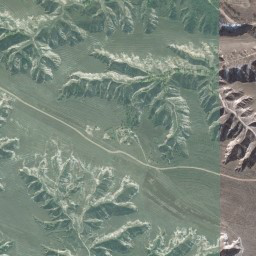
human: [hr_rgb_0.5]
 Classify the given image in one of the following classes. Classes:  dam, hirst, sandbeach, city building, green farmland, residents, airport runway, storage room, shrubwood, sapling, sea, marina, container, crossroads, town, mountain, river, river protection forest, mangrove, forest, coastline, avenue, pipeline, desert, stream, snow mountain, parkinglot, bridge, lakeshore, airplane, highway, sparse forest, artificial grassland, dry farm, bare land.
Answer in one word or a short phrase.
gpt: mountain